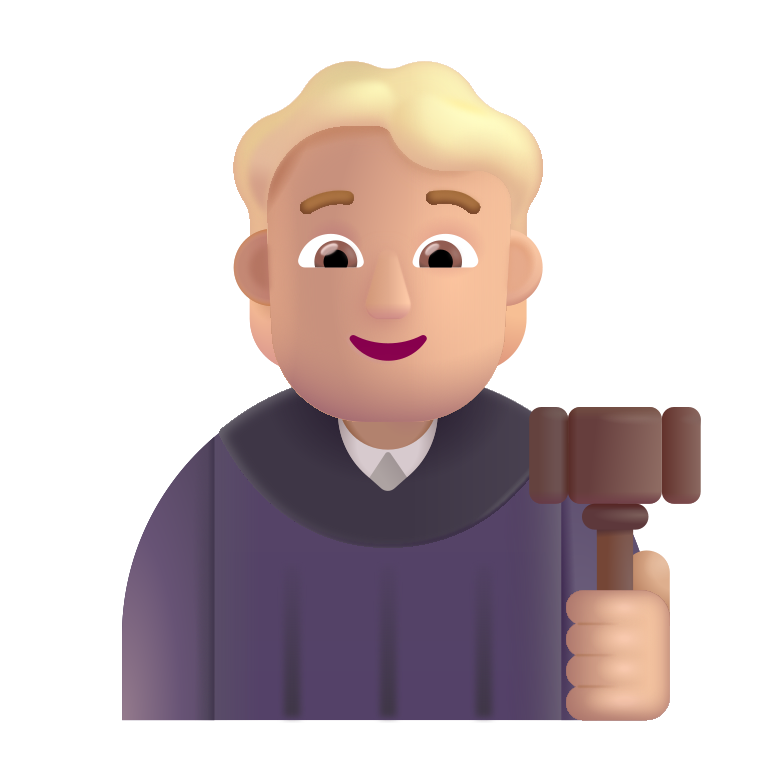
judge color  light